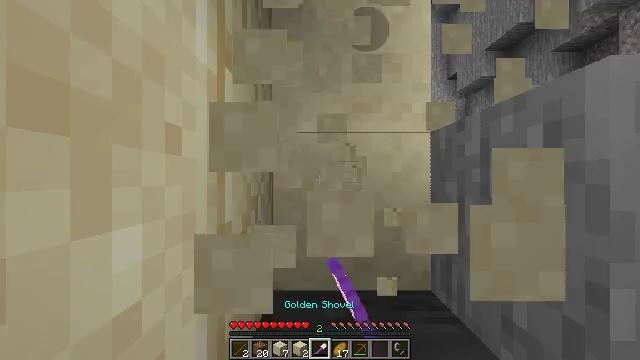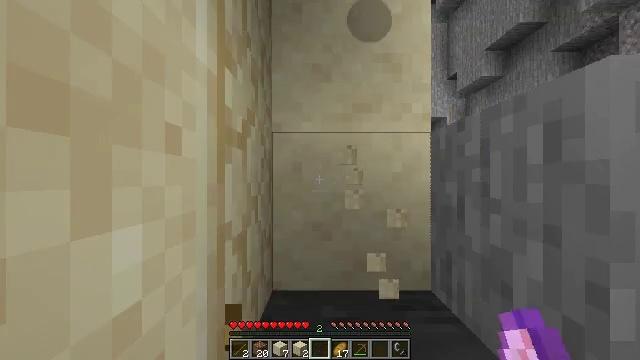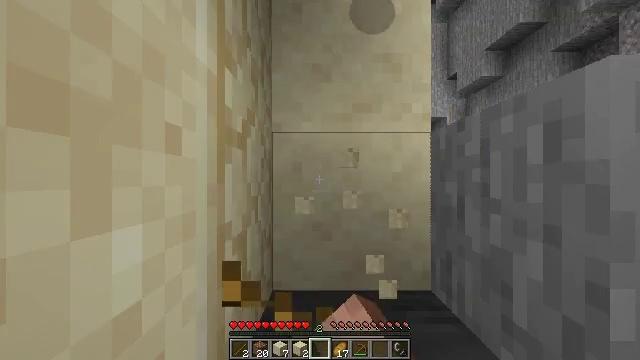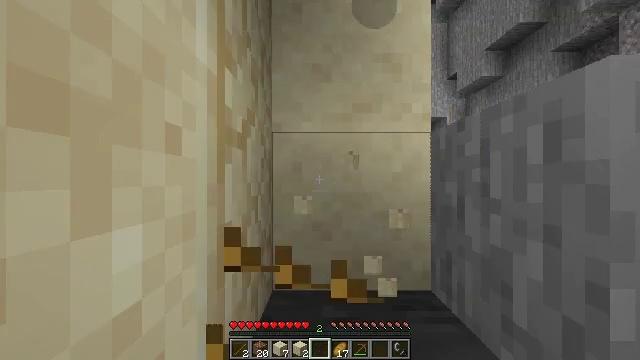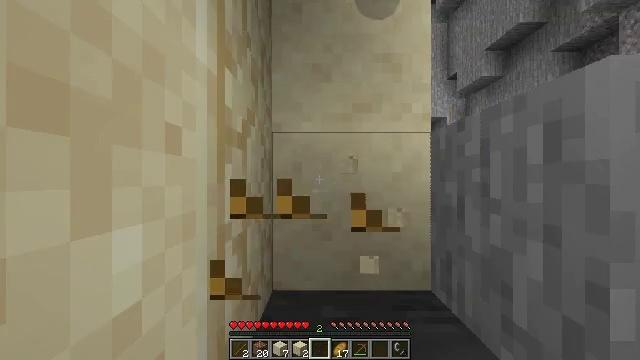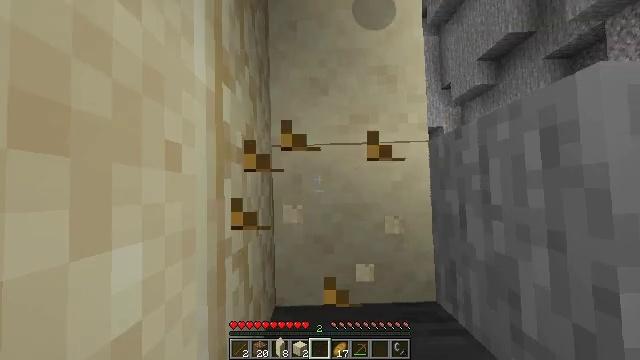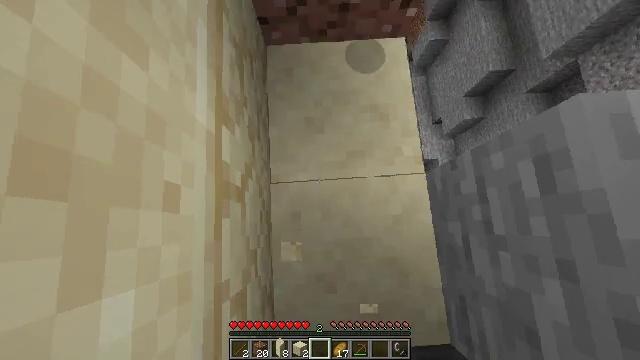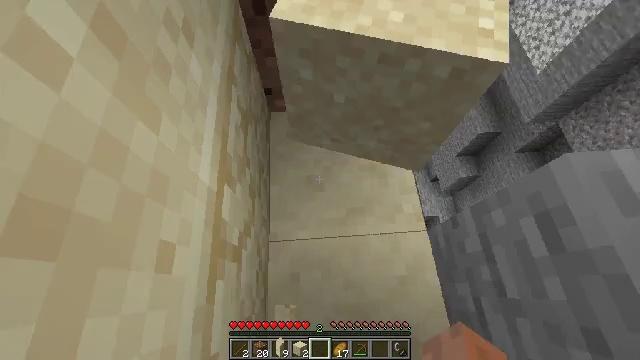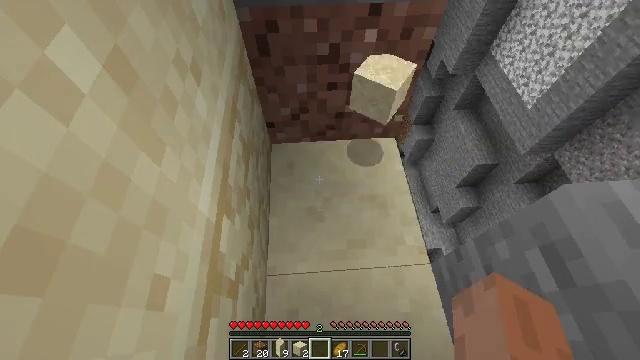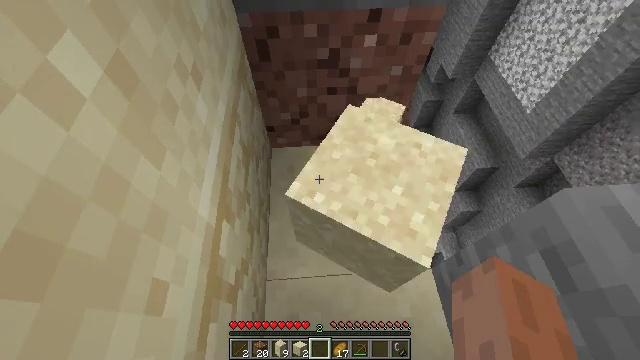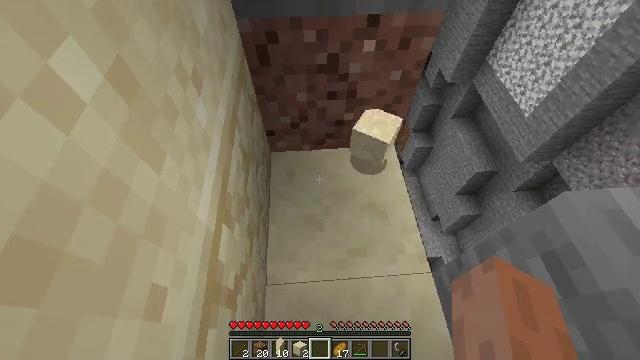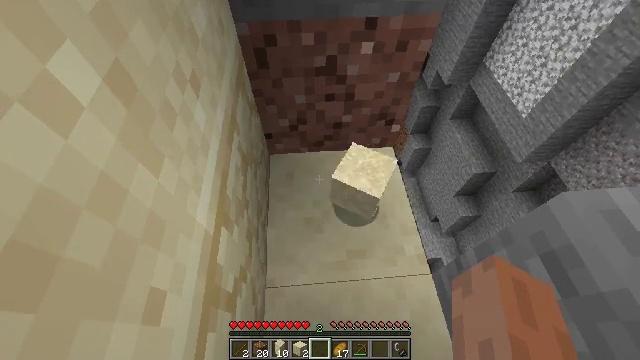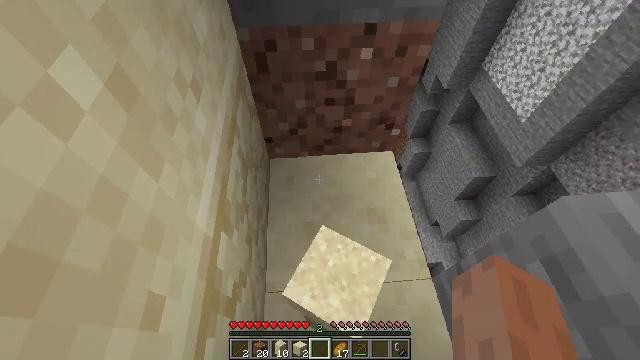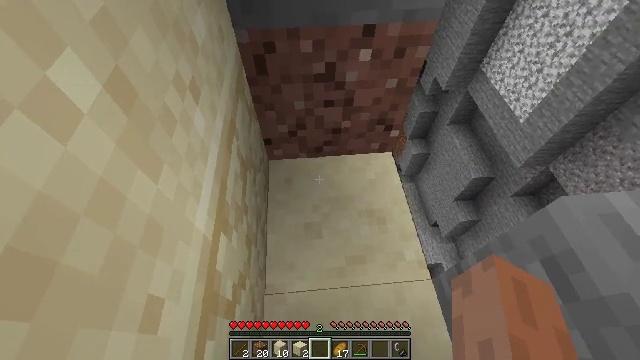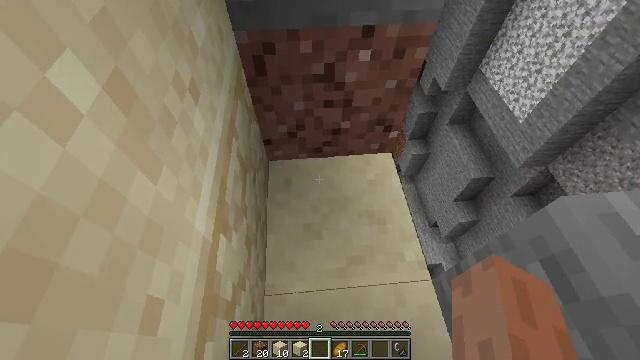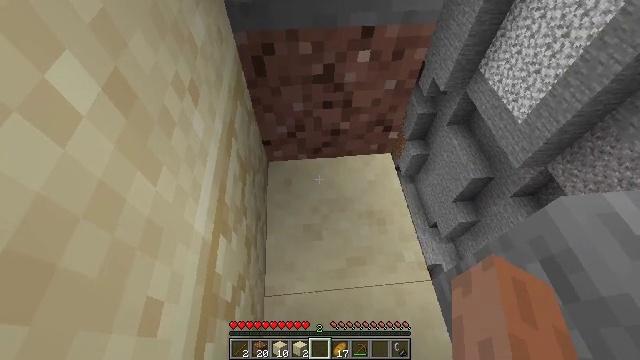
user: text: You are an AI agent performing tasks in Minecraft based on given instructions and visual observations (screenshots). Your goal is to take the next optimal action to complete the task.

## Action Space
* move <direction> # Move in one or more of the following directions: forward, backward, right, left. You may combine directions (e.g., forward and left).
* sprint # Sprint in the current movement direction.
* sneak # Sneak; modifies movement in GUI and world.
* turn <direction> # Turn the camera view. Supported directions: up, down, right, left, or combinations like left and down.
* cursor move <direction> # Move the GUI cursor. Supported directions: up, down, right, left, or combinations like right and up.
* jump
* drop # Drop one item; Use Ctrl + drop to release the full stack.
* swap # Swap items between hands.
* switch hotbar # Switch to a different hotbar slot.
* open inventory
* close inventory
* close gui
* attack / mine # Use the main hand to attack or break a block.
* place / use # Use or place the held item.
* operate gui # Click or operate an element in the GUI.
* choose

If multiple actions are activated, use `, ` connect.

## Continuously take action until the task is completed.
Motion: motion action
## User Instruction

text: Gather sandstone from the desert.
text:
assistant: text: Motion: attack / mine
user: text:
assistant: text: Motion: attack / mine
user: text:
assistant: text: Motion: no_op
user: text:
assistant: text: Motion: no_op
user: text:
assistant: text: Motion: turn right and up
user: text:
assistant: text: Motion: turn right and up
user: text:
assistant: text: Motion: turn up
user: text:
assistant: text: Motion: turn up
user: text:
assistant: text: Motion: no_op
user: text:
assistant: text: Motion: no_op
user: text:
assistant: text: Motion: no_op
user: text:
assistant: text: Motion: no_op
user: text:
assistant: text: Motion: no_op
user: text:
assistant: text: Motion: no_op
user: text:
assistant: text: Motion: no_op
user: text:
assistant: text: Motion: no_op
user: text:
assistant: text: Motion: no_op
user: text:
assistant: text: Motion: turn right and up
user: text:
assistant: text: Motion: turn up
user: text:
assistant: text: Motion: no_op
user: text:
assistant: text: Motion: no_op
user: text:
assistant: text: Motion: no_op
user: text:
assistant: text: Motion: no_op
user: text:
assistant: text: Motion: no_op
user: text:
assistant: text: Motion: no_op
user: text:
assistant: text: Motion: no_op
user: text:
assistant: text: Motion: no_op
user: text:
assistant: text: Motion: no_op
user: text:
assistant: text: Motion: no_op
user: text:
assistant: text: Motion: no_op